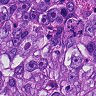
Metastatic tissue present: yes